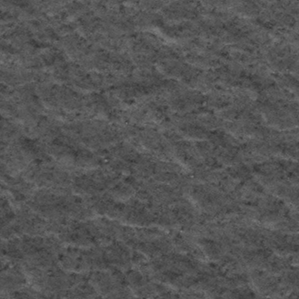
Label: frost